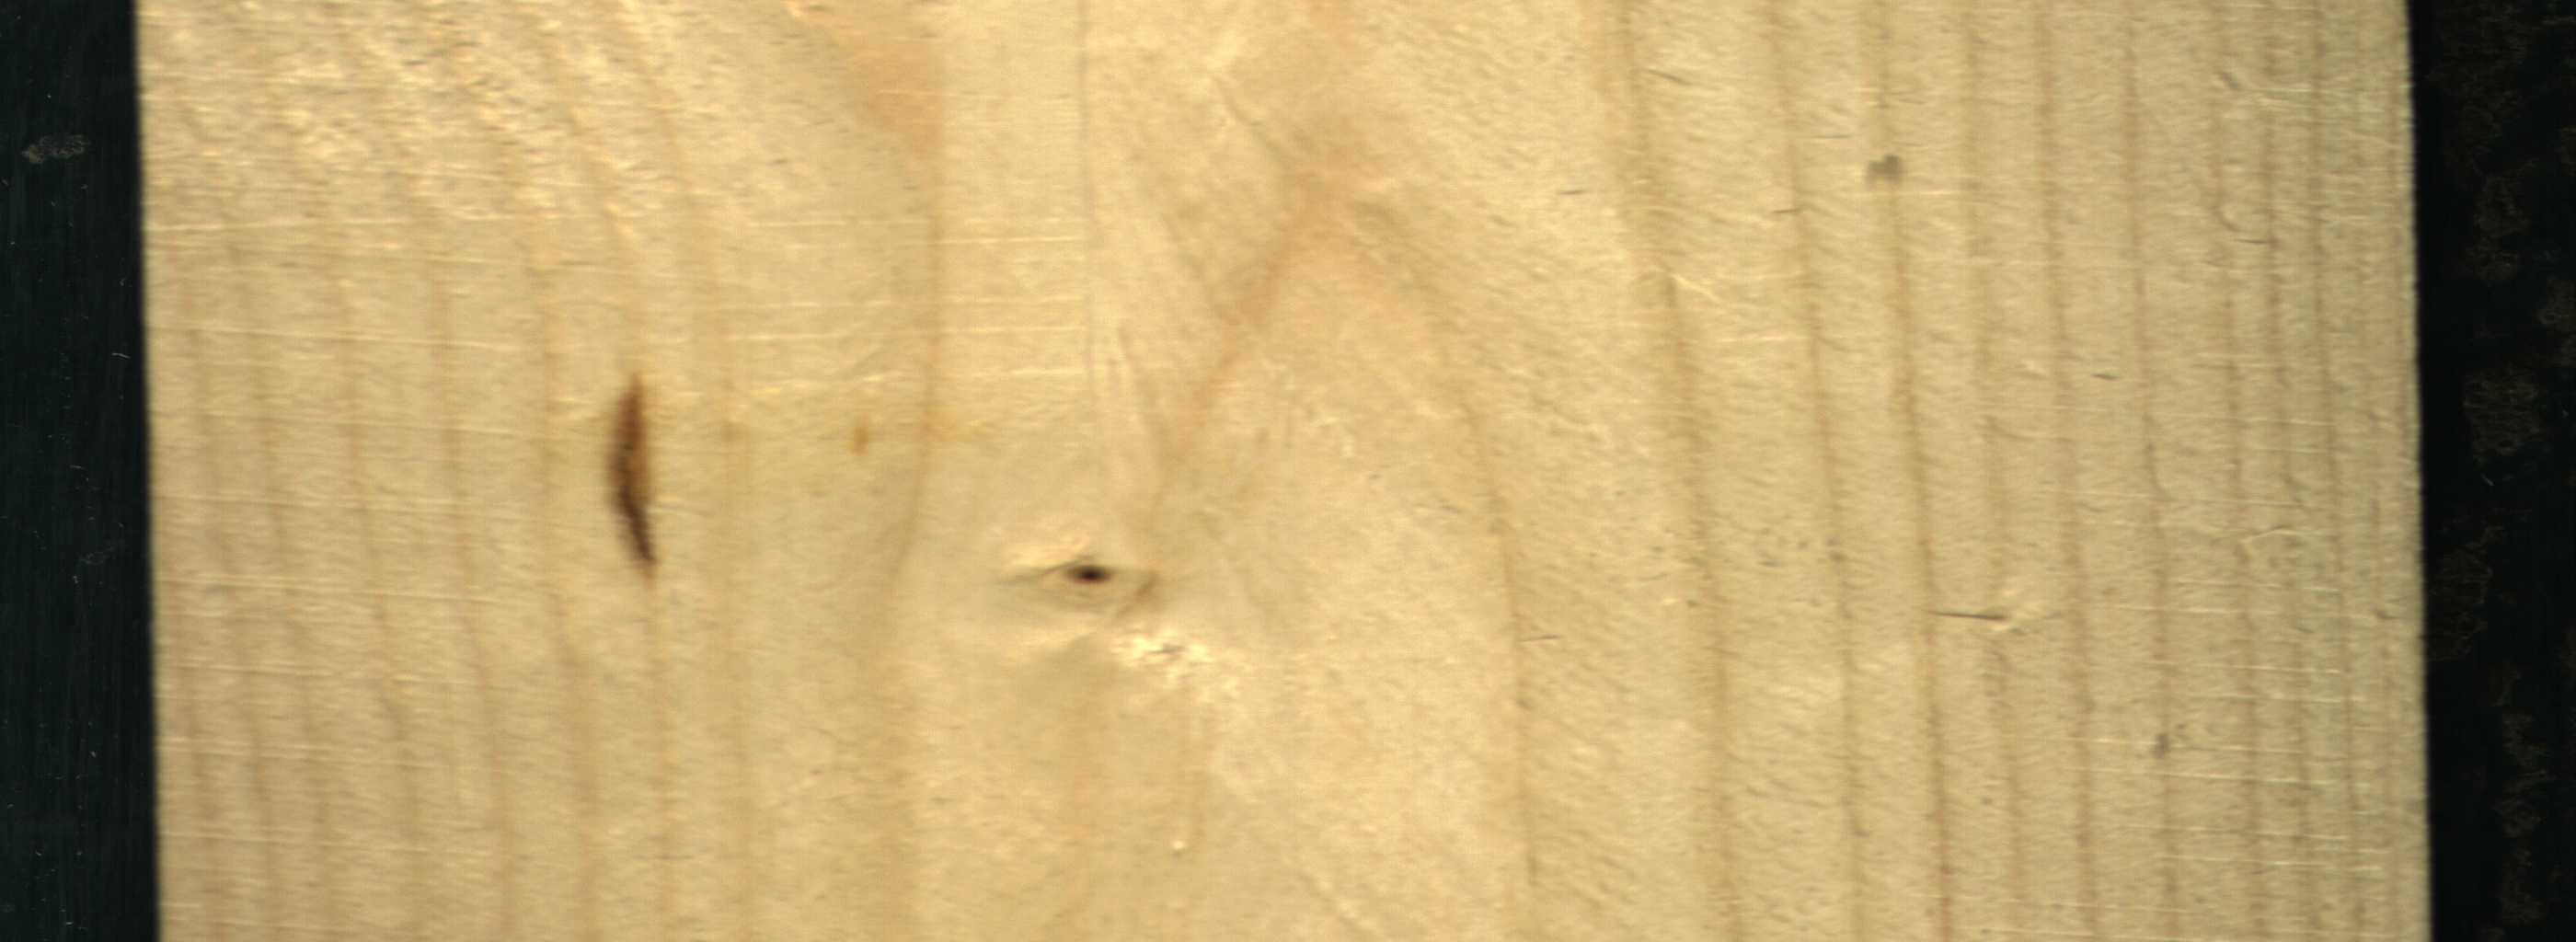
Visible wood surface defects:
resin
Live_Knot